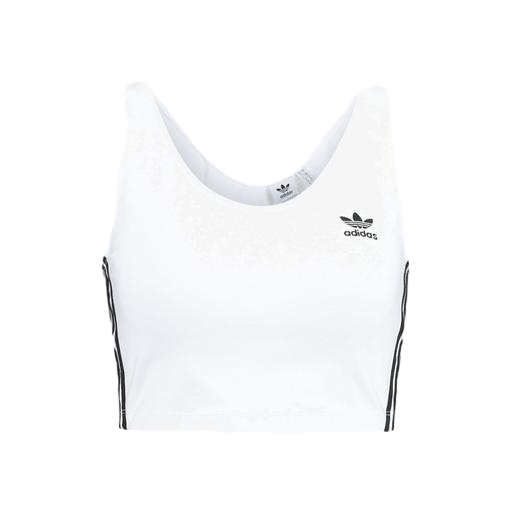
white track crop tank top, sleeveless adidas white shirt, white sports top, white background